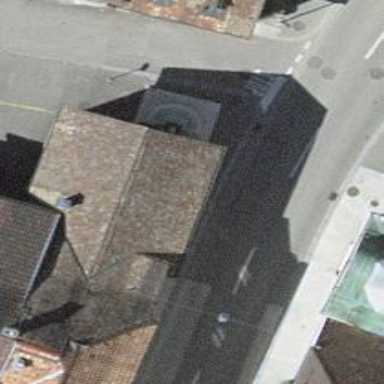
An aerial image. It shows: Café.